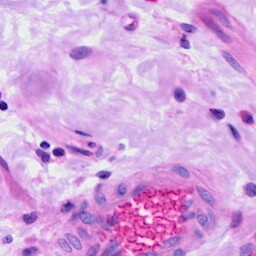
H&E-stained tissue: Ovarian